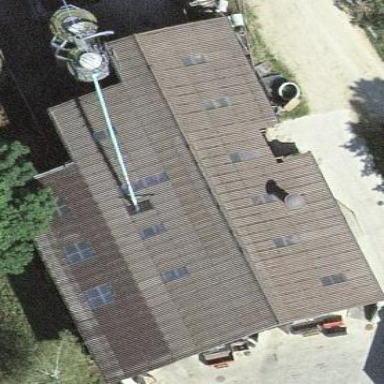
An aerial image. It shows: Cowshed building.